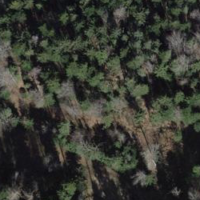
EUNIS habitat code: 44
Species observed at this site:
Lysimachia nummularia
Impatiens parviflora